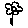
Label: flower